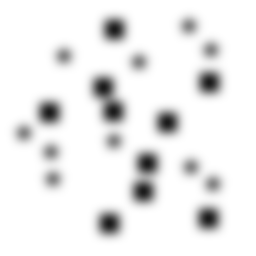
Squares: 10
Triangles: 0
Stars: 10
Total shapes: 20